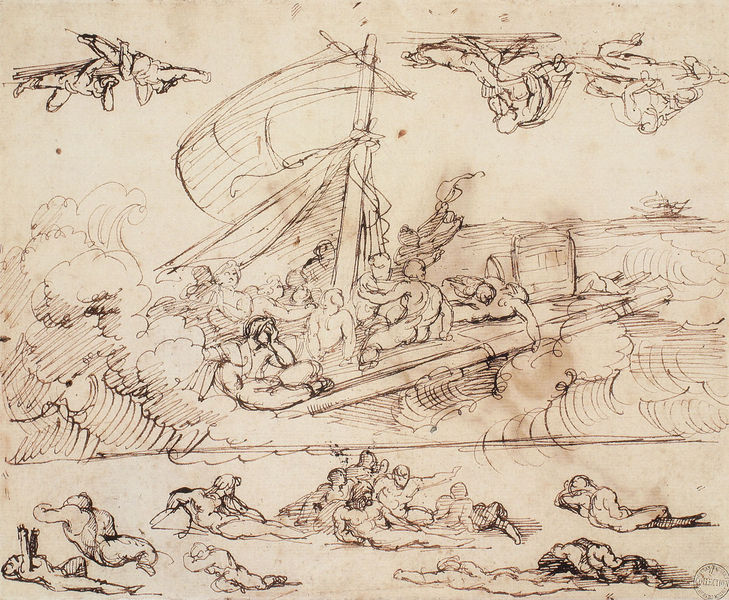
Titel: Die Sichtung der entfernten Argus
Künstler: Théodore Géricault
Institution: Rouen, Musée des Beaux-Arts
Schlagwörter: meer, wasser, wolken, menschen, see, skizze, zeichnung, horizont, wind, boot, gischt, schiff, segel, wellen, liegen, studie, mast, sturm, wogen, lithographie, radierung, lithografie, dynamik, stempel, fass, entwurf, götter, skizzen, da vinci, floß, w'olke